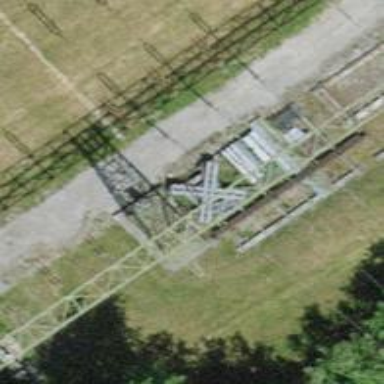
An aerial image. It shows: Insulator used in power systems.